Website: lowes
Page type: receipt
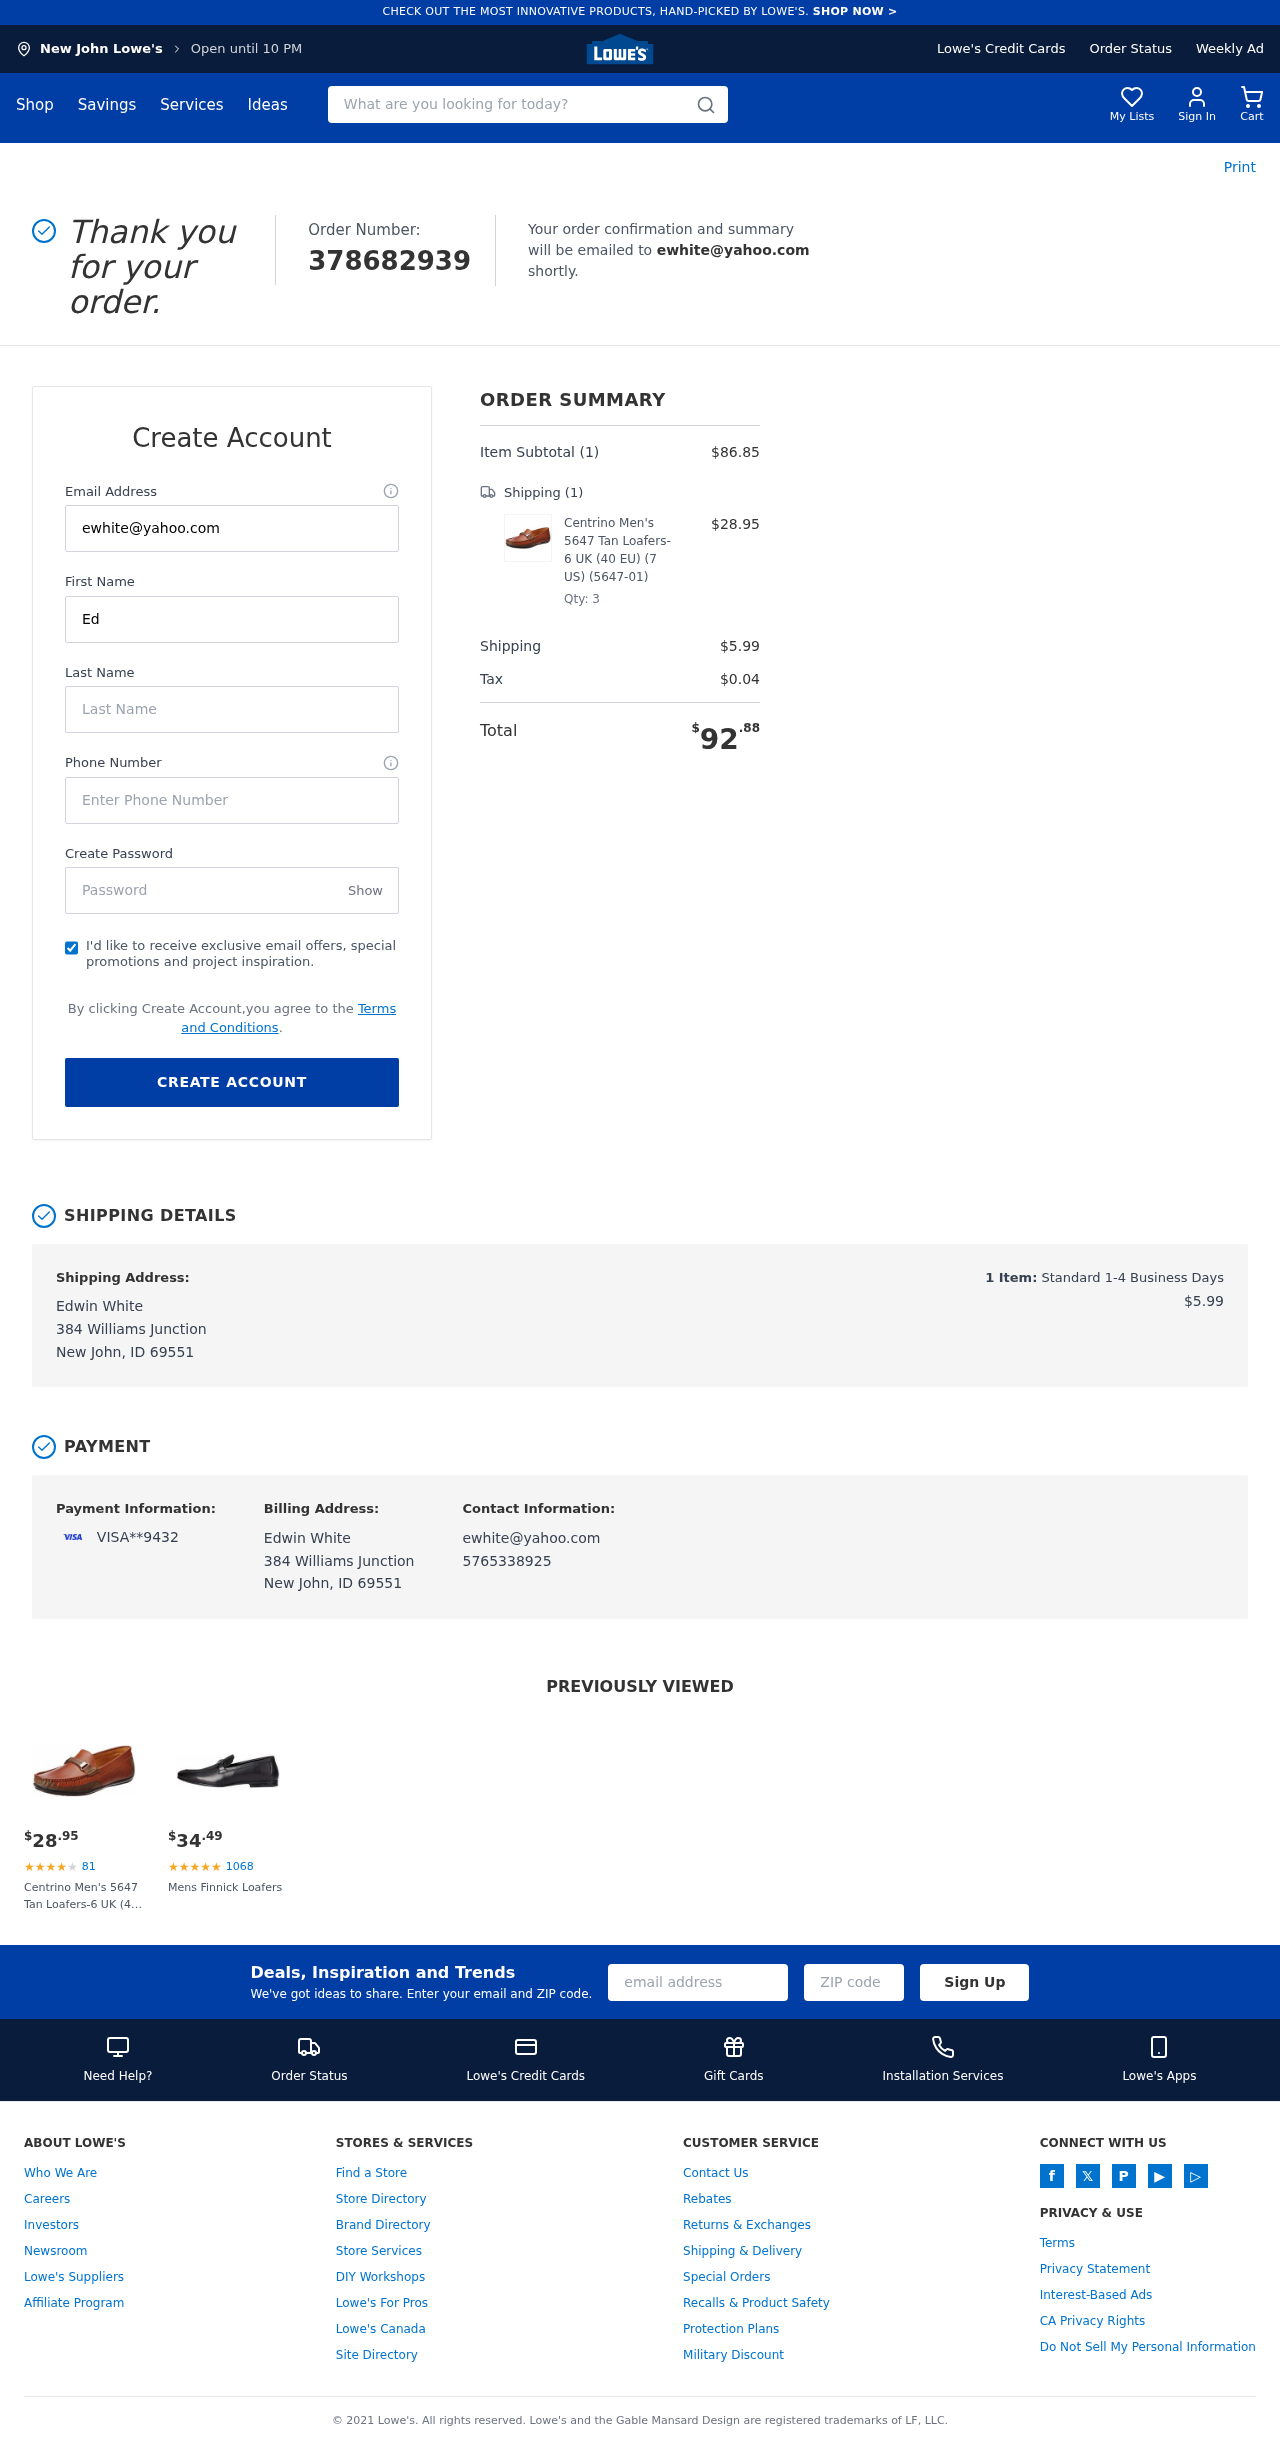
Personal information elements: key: PII_CARD_LAST4
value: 9432
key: PII_CARD_TYPE
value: VISA
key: PII_CITY
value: New John
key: PII_EMAIL
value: ewhite@yahoo.com
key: PII_FULLNAME
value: Edwin White
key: PII_PHONE
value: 5765338925
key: PII_STREET
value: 384 Williams Junction
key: PII_FIRSTNAME
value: Edwin
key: PII_LASTNAME
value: White
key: PII_CITY_STATE_ZIP
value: New John, ID 69551
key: PII_FULLNAME2
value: Edwin White
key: PII_FULLNAME3
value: Edwin White
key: PII_FIRSTNAME2
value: Edwin
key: PII_FIRSTNAME3
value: Edwin
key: PII_LASTNAME2
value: White
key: PII_LASTNAME3
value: White
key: PII_FIRSTNAME_DERIVED
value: Edwin
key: PII_LASTNAME_DERIVED
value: White
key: PII_FULLNAME_DERIVED
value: Edwin White
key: PII_NAME_FULL_DERIVED
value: Edwin White
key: PII_STREET2
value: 384 Williams Junction
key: PII_CITY_STATE_ZIP2
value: New John, ID 69551
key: PII_EMAIL2
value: ewhite@yahoo.com
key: PII_EMAIL3
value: ewhite@yahoo.com
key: PII_PHONE_LINE
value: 8925
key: PII_PHONE_SUFFIX
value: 8925
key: PII_PHONE2
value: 5765338925
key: PII_PHONE3
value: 5765338925
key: PII_PHONE_NUMERIC
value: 5765338925
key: PII_PHONE_LINE_NUMERIC
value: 8925
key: PII_PHONE_SUFFIX_NUMERIC
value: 8925
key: PII_PHONE2_NUMERIC
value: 5765338925
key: PII_PHONE3_NUMERIC
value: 5765338925
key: PII_PHONE_DIGITS
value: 5765338925
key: PII_PHONE_LAST4
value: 8925
Product elements: key: PRODUCT1_NAME
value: Centrino Men's 5647 Tan Loafers-6 UK (40 EU) (7 US) (5647-01)
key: PRODUCT1_PRICE
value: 28.95
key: PRODUCT1_QUANTITY
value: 3
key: PRODUCT2_NAME
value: Mens Finnick Loafers
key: PRODUCT2_NUM_RATINGS
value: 1068
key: PRODUCT2_PRICE
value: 34.49
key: PRODUCT1_PRICE2
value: $28.95
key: PRODUCT1_RATING2
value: ★
★
★
★
★
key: PRODUCT1_NUM_RATINGS2
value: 81
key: PRODUCT1_NAME2
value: Centrino Men's 5647 Tan Loafers-6 UK (40 EU) (7 US) (5647-01)
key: PRODUCT2_RATING
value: ★
★
★
★
★
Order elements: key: ORDER_ID
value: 378682939
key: ORDER_NUM_ITEMS
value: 1
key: ORDER_SUBTOTAL
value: $86.85
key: ORDER_NUM_ITEMS2
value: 1
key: ORDER_SHIPPING_COST
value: $5.99
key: ORDER_TAX
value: $0.04
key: ORDER_TOTAL
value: $92.88
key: ORDER_NUM_ITEMS3
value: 1
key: ORDER_SHIPPING_COST2
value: $5.99
Search elements: key: HEADER_SEARCH
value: What are you looking for today?